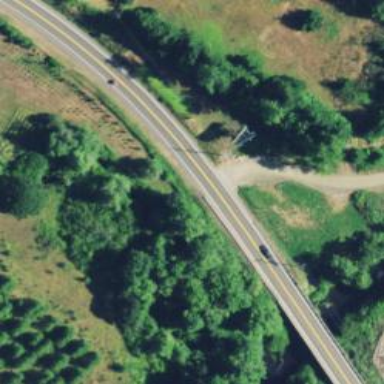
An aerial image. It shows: Asphalt road classified as trunk highway.